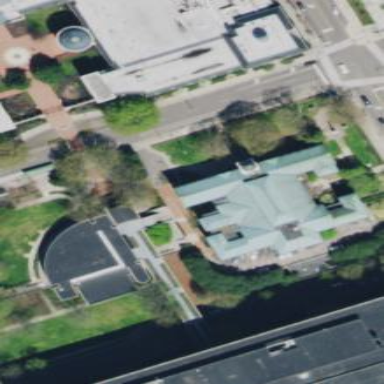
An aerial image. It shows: Courthouse building.